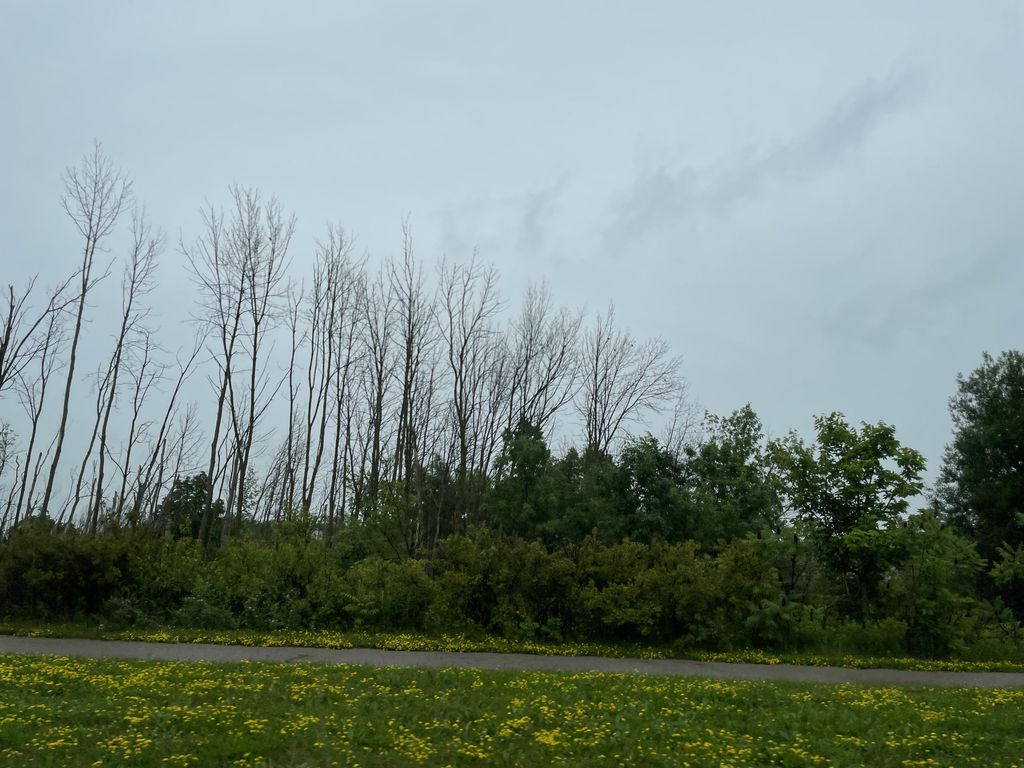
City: kitchener-waterloo